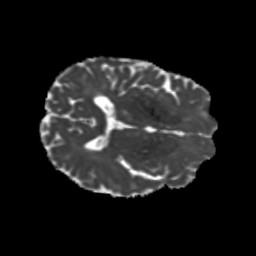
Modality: MD
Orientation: axial
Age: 71
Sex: female
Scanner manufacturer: siemens
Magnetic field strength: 3 T
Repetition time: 5.25 s
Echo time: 0.08 s